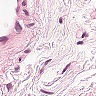
Metastatic tissue present: no